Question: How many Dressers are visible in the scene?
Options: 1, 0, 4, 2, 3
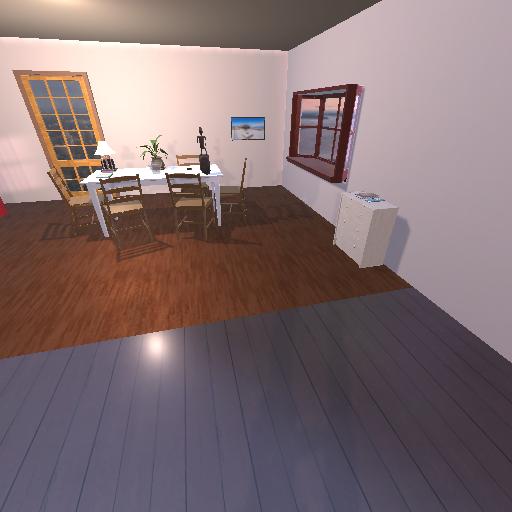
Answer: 1